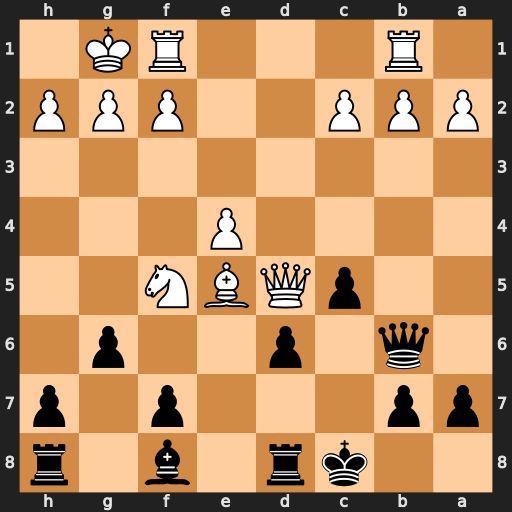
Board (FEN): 2kr1b1r/pp3p1p/1q1p2p1/2pQBN2/4P3/8/PPP2PPP/1R3RK1
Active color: b
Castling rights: -
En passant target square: -
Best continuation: dxe5 Qxf7 gxf5